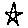
Label: star